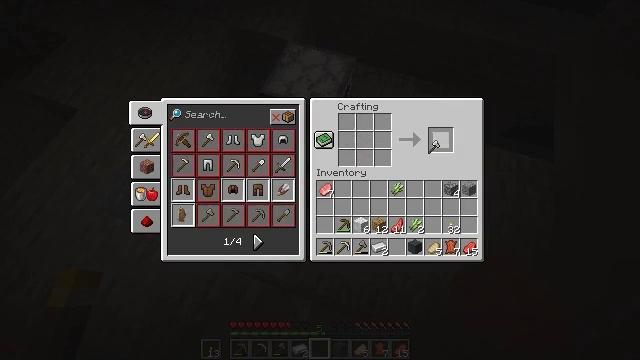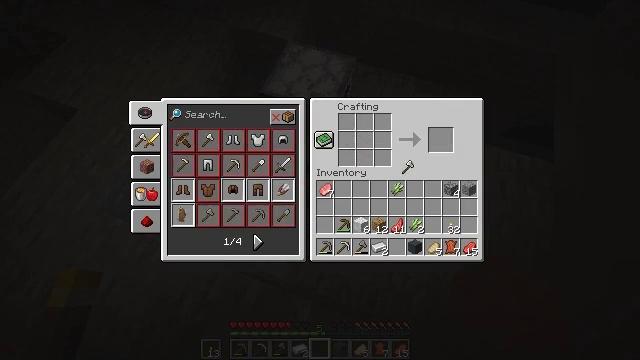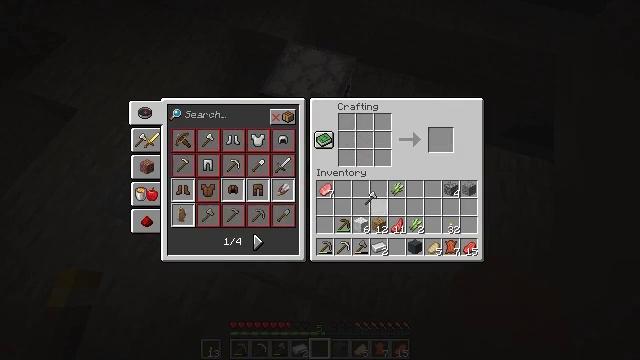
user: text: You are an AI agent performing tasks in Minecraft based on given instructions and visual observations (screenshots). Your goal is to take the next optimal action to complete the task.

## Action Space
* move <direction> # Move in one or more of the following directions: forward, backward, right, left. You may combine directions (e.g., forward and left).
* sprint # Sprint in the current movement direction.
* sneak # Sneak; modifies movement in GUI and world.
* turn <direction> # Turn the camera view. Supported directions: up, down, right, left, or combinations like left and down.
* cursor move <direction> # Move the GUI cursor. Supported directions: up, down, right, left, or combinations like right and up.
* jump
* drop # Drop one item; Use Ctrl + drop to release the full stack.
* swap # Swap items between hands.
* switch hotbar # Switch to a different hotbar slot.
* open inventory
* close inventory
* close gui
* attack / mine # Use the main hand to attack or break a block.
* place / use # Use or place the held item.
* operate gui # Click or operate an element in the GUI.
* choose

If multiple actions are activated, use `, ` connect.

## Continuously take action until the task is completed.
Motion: motion action
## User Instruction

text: Interact with the crafting table and craft a iron axe.
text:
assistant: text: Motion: cursor move left and down
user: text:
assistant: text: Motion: cursor move left and down
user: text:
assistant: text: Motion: no_op